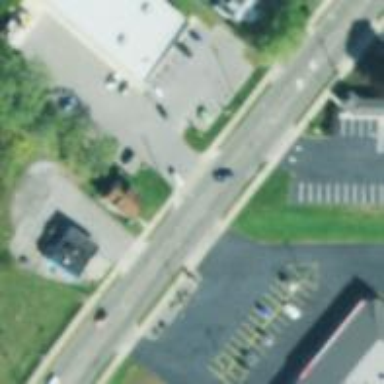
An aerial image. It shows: Unmarked crossing on the road.